Interaction volume radius: 5 \u00c5
Interaction volume height: 10 \u00c5
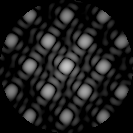
Disorder parameter: 0.09992